Field crop: maize
Growth stage: 2
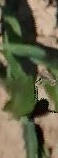
Species: maize